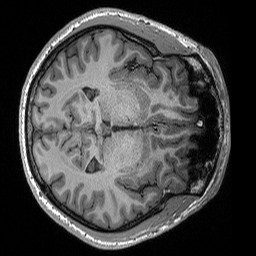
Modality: T1w
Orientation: axial
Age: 20
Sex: male